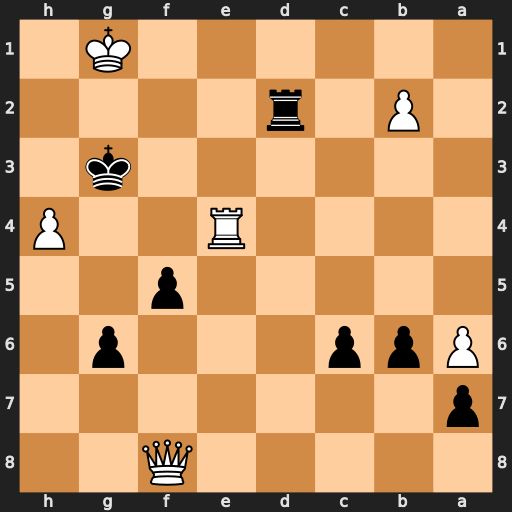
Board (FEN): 5Q2/p7/Ppp3p1/5p2/4R2P/6k1/1P1r4/6K1
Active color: b
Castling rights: -
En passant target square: -
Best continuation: Rd1+ Re1 Rxe1#